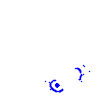
Particle: kaon